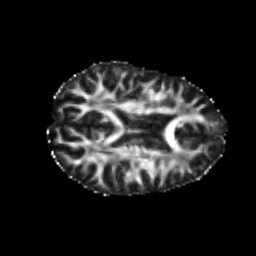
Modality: FA
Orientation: axial
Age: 20
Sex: female
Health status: healthy
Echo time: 0.074 s